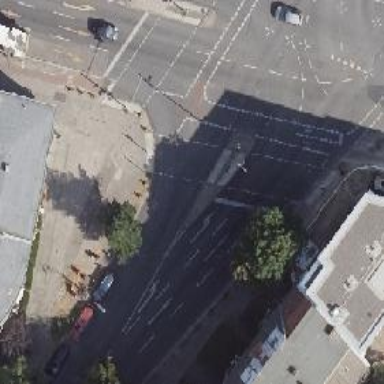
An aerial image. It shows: Road with traffic signals.